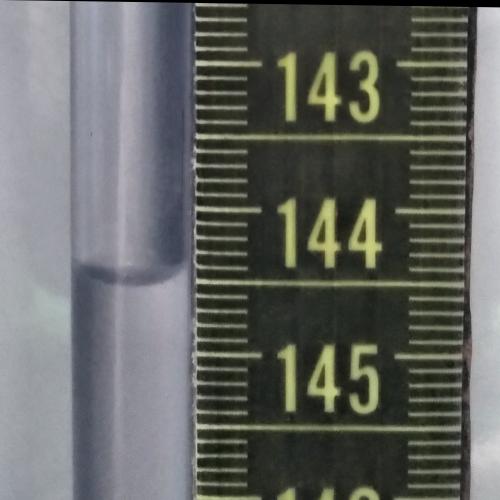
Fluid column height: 144.5 cm